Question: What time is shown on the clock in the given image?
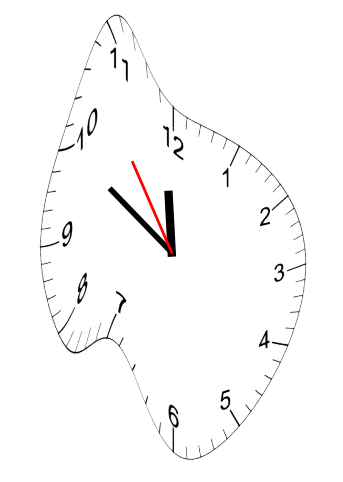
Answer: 11:49:54